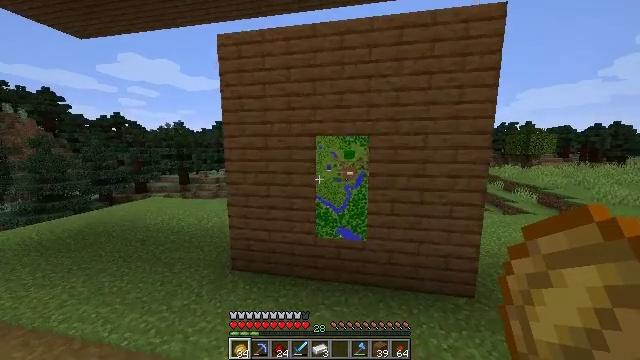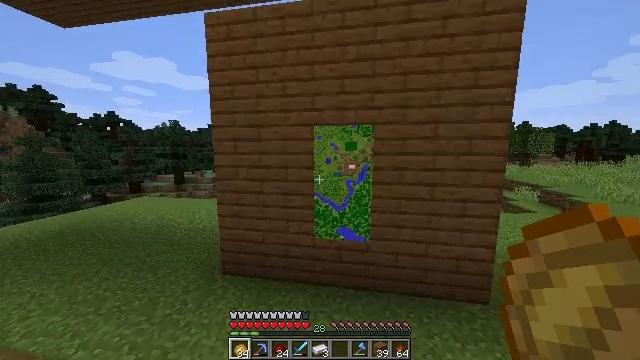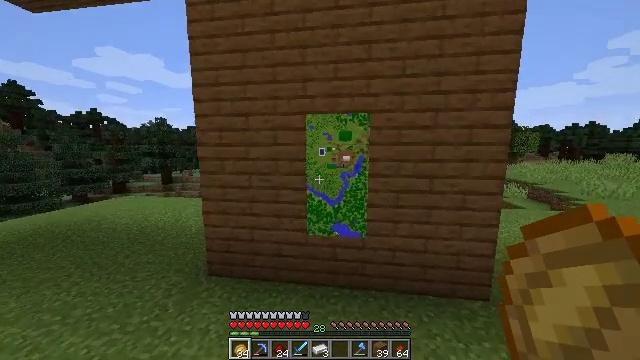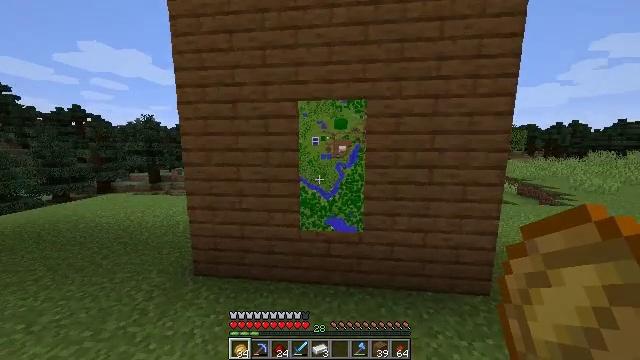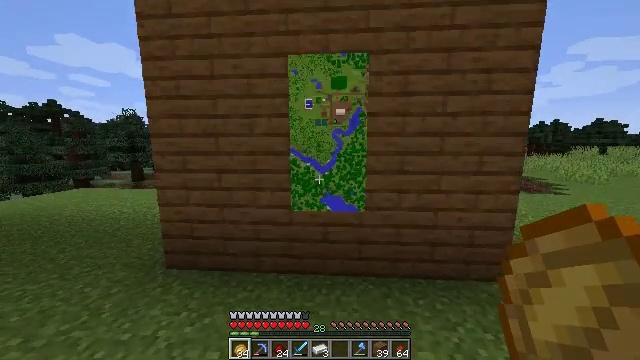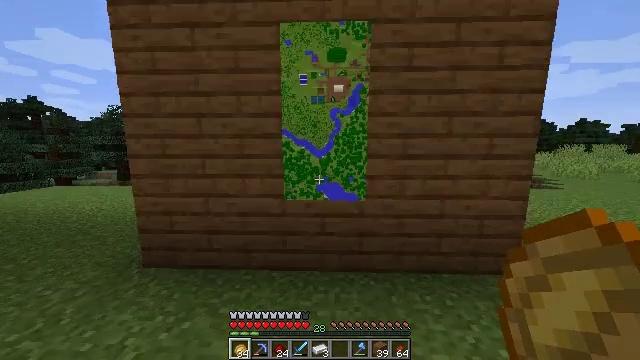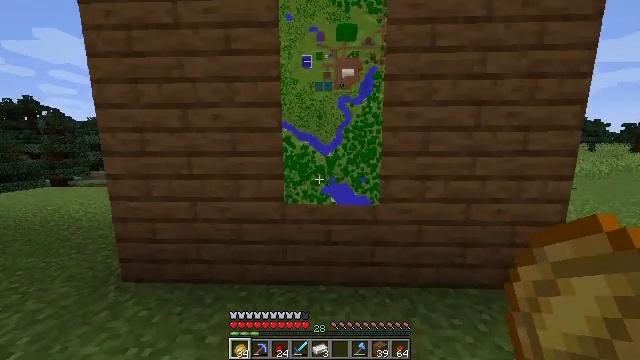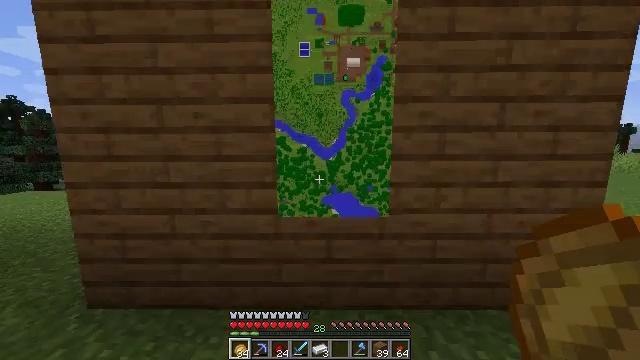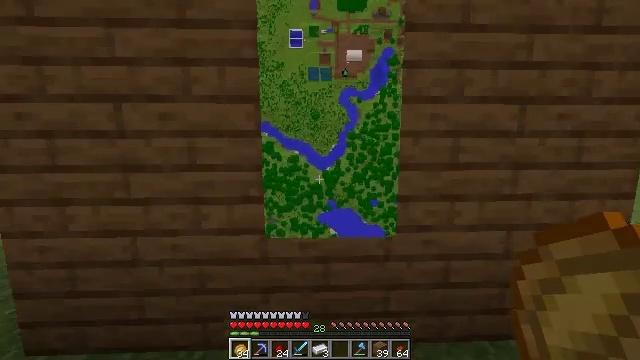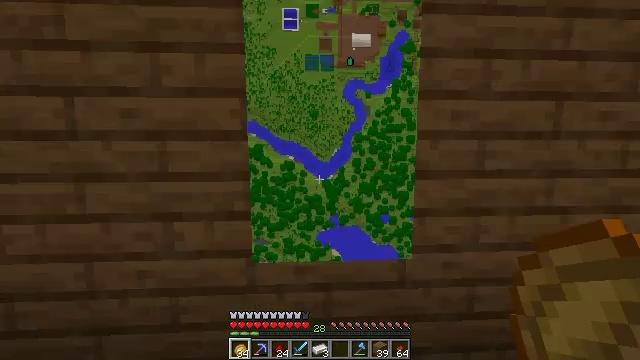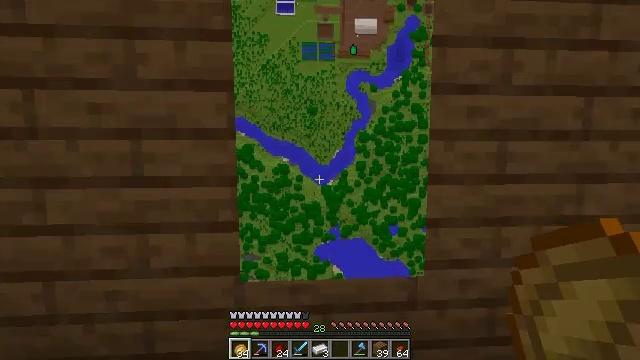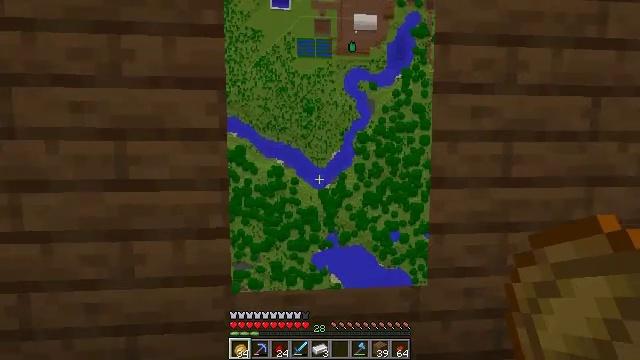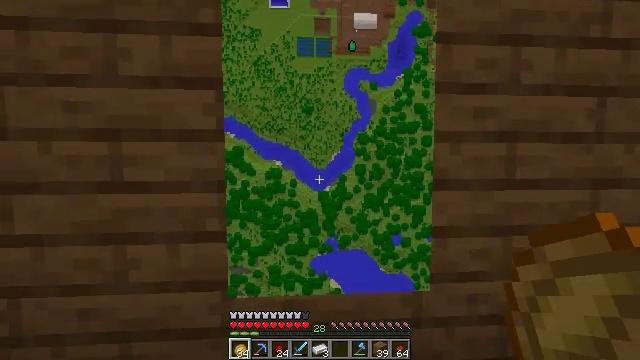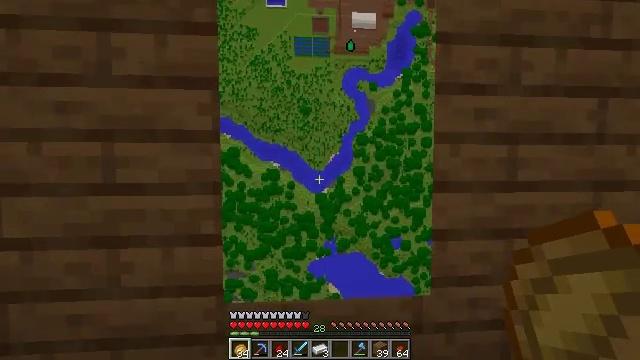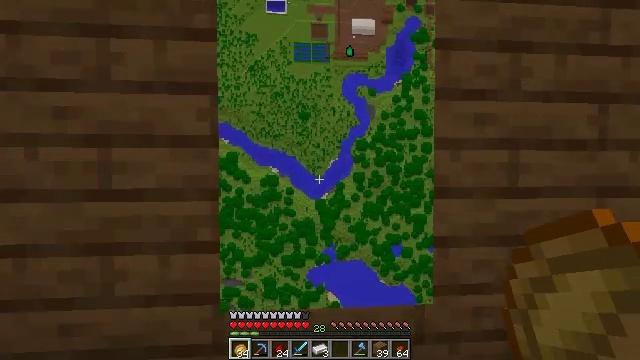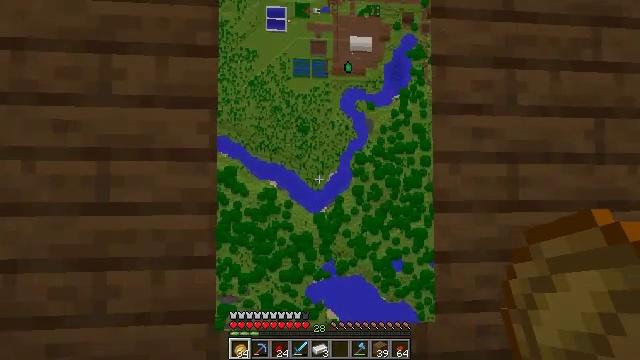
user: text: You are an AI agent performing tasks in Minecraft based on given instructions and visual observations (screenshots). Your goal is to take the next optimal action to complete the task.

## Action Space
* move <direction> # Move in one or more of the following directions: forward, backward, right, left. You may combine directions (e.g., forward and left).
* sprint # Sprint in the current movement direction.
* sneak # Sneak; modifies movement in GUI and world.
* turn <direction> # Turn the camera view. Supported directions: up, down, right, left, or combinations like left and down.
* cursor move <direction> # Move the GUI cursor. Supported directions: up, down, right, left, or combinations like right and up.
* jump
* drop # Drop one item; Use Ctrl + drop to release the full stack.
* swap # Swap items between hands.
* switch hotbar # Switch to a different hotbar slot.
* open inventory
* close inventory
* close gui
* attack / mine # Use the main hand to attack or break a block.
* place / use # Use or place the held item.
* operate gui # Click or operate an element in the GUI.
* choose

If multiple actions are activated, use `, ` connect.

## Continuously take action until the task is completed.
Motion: motion action
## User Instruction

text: Open a crafting table to create an item frame.
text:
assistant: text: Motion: move forward, jump
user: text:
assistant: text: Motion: move forward, turn right
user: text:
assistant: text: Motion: move forward, turn right
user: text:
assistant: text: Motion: move forward, turn right
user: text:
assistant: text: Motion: move forward, turn right
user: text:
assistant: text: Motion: move forward
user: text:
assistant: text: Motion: move forward, turn right
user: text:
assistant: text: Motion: turn right and up
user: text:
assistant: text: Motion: turn right and up
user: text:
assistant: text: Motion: turn up
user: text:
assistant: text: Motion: no_op
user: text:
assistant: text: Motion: no_op
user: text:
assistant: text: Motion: no_op
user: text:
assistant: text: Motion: turn up
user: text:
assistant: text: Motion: turn up
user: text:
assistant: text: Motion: move right, turn up
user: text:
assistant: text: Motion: move right, turn up
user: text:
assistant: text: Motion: move right
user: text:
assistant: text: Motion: no_op
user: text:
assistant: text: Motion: no_op
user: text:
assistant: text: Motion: no_op
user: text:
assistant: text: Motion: move back
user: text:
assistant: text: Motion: move back
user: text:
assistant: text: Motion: move back
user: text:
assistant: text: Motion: move back
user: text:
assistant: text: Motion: no_op
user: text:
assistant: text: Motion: no_op
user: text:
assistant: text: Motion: no_op
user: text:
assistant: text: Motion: move left
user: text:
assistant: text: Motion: move left